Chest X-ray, AP view. Patient: 40 years old, sex F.
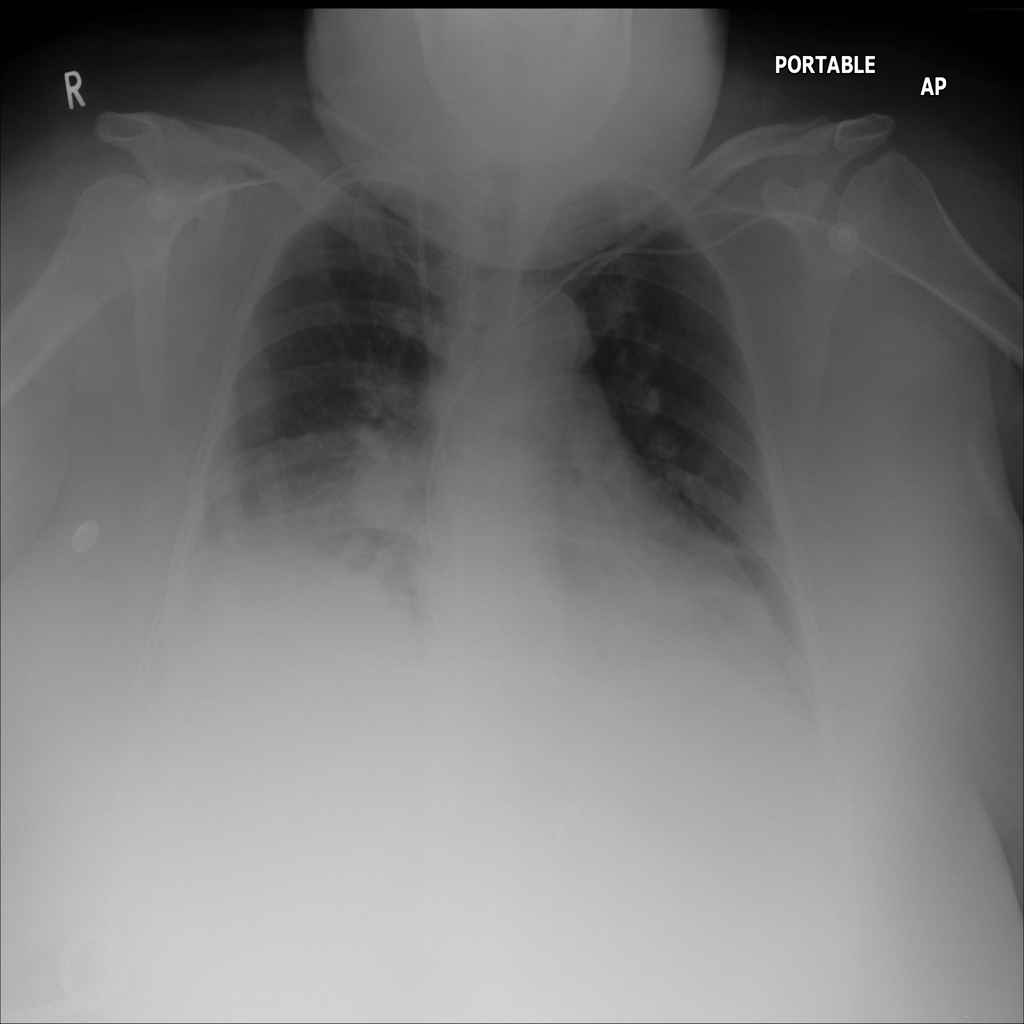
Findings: No Finding